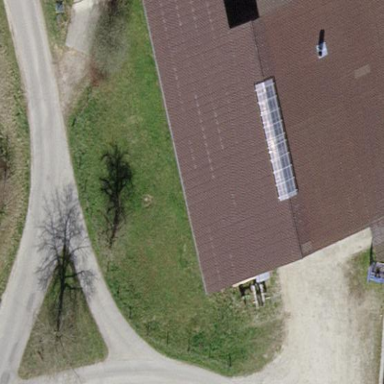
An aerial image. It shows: Farm building.